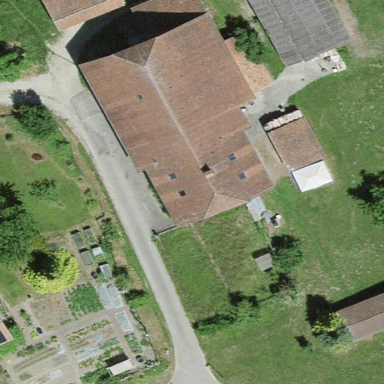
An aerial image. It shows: Farm building.